Question: I'm trying ti increase JTA transaction timeout via admin console, but getting next error:

Why does it happen? Any ideas?
Also, if you know how could I change timeout without using admin console, please suggest.
Tried to use WLST, result is exactly the same
Tried to recreate new admin, result is exactly the same
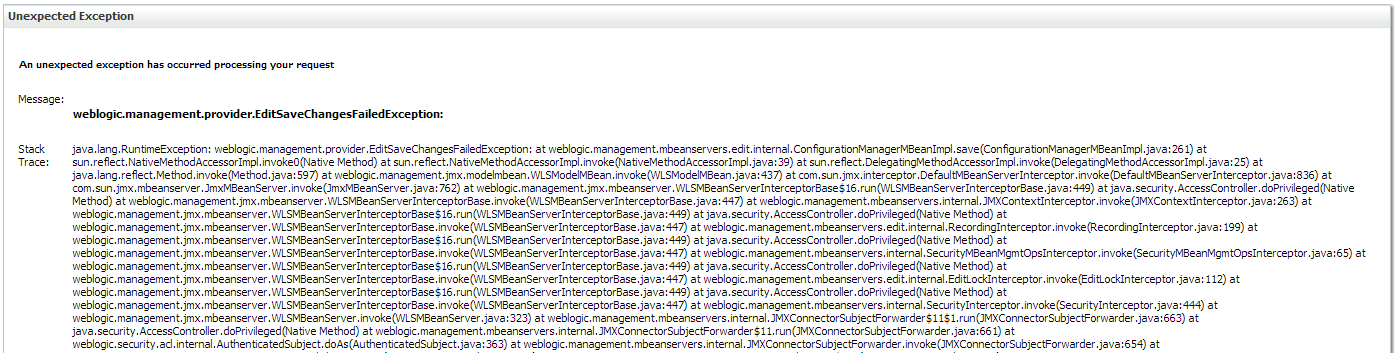
Answer: It almost sounds like a weblogic bug. Posting as an answer because I bet it will work:
Bring down your domain
Go to your domain_home/config folder and edit the config.xml file
Search for and change the following to your desired timeout:
'''
<jta>
<timeout-seconds>30</timeout-seconds>
<completion-timeout-seconds>120</completion-timeout-seconds>
</jta>
'''
See if you can bring your domain back up. If not, can you post a larger picture or copy/paste the stack trace? It is fairly hard to read. Also, which version of weblogic?